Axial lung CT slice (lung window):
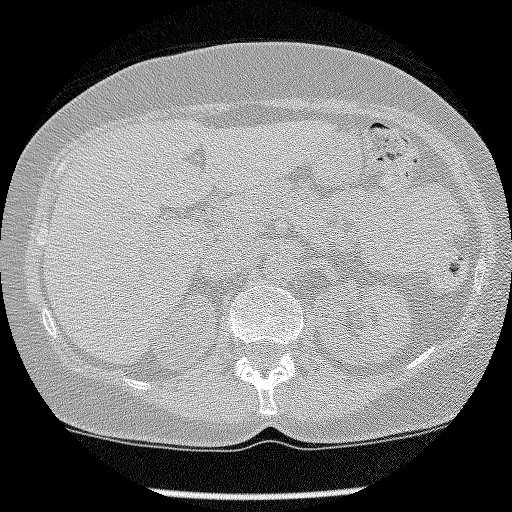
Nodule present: no